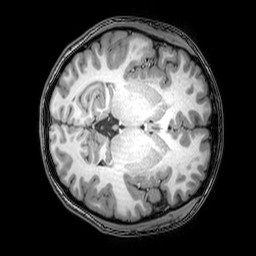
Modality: T1w
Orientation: axial
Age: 22
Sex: female
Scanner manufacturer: philips
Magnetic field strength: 3 T
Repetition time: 0.008113 s
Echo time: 0.003709 s